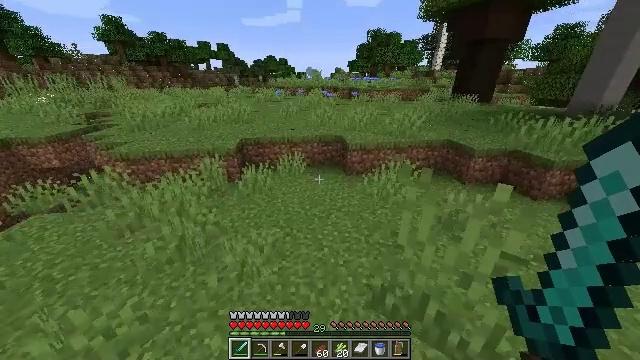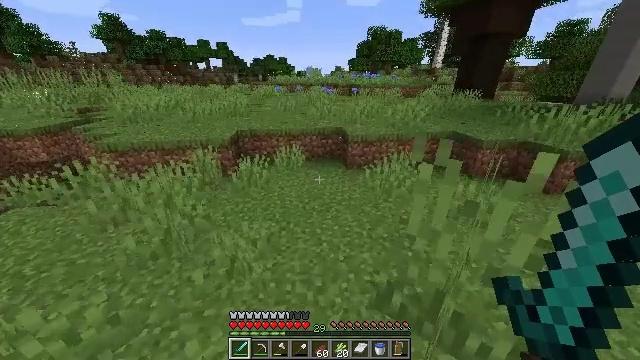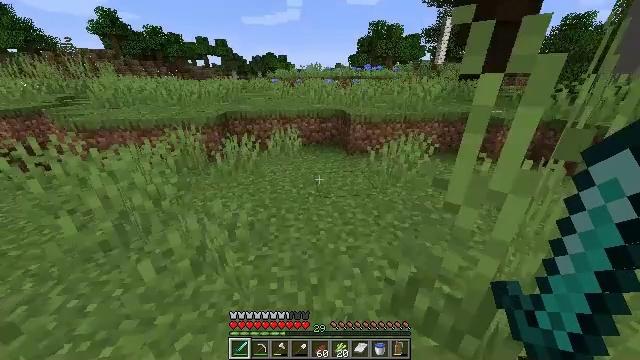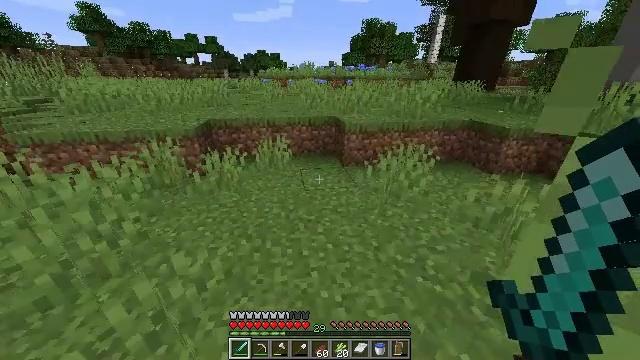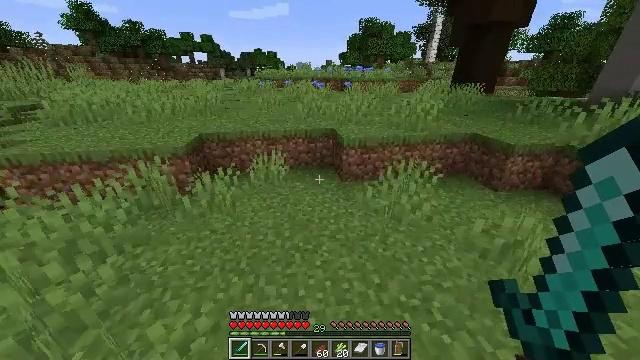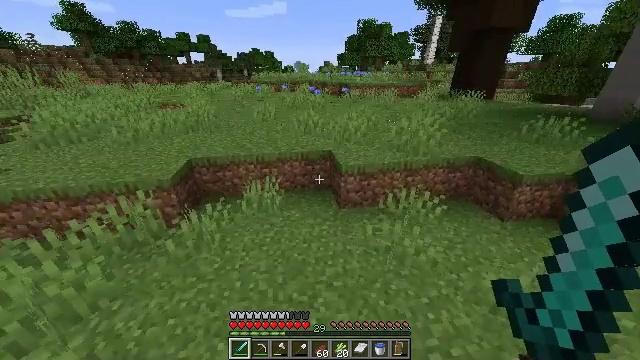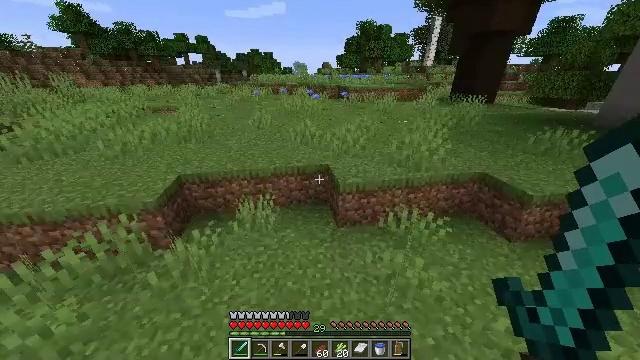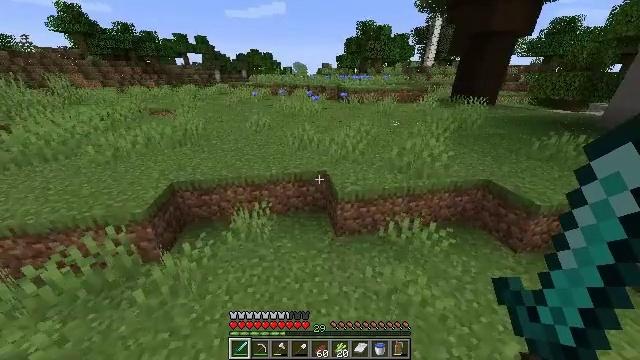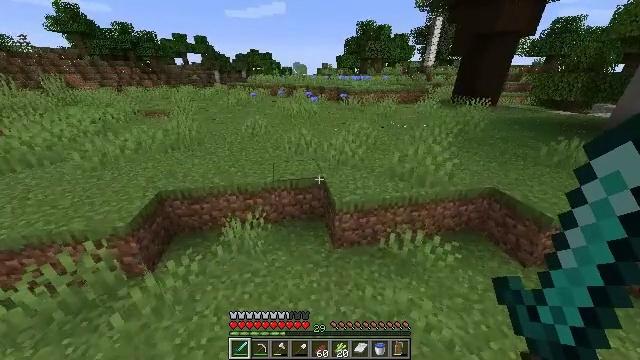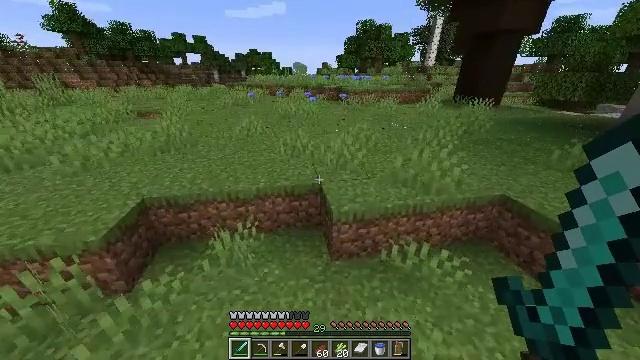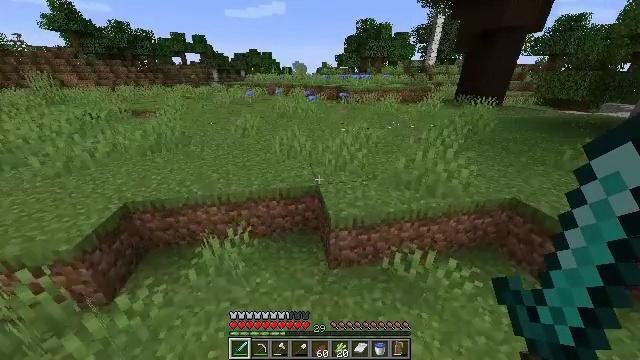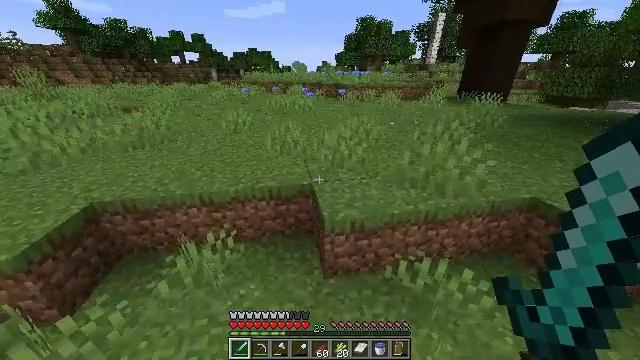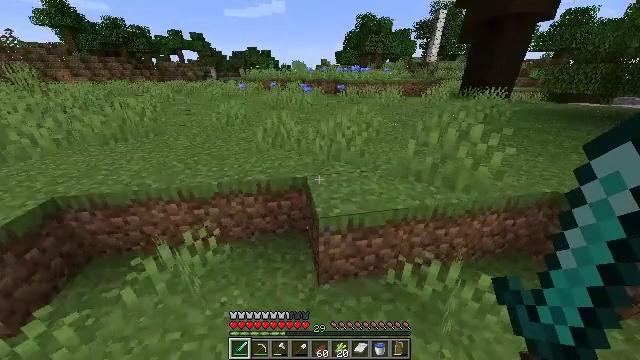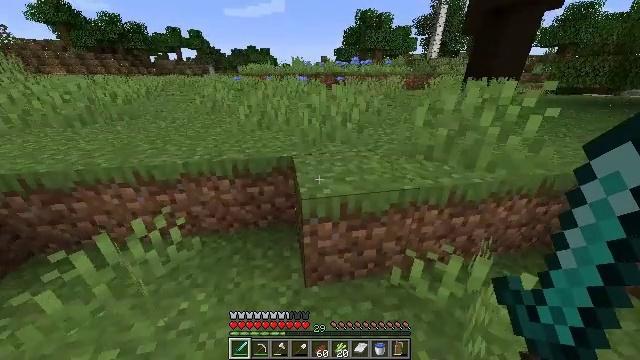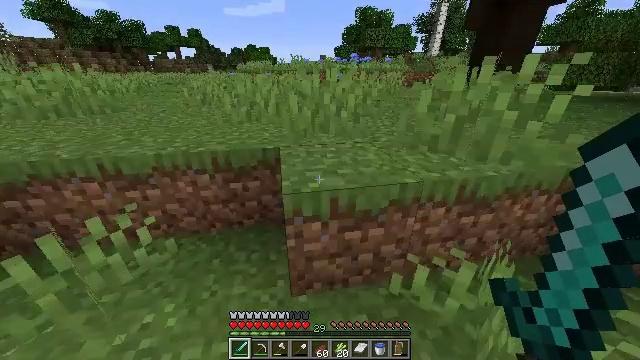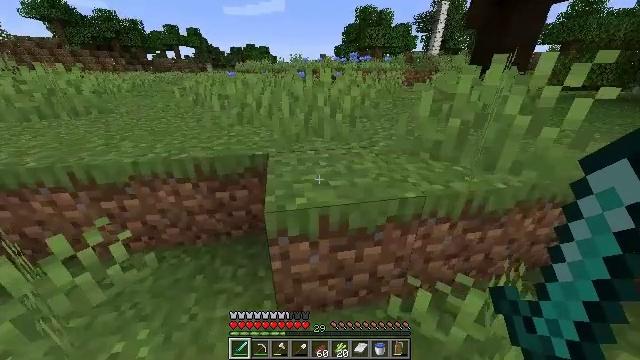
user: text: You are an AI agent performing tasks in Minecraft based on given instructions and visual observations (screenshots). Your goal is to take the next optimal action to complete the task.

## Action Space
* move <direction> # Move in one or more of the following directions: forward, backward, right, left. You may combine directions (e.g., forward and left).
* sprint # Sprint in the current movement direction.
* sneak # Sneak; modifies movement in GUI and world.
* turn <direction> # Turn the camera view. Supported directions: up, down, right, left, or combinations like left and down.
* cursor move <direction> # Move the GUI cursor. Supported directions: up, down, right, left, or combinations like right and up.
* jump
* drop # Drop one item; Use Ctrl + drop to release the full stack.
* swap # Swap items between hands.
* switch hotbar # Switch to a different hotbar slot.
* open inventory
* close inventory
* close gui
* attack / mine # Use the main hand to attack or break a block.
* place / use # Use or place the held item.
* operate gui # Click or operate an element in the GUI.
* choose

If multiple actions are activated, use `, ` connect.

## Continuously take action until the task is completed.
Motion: motion action
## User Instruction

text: Collect a cornflower for blue dye.
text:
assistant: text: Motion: move forward, sprint, jump
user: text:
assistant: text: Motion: move forward, sprint, jump
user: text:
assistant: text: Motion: move forward, sprint, turn right, jump
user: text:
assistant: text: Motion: move forward and move right, sprint, jump
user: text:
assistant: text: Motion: move forward and move right, sprint, jump
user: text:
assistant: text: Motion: move forward and move right, sprint, jump
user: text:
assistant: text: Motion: move forward and move right, sprint, jump
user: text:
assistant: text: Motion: move forward, sprint, jump
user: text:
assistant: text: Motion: move forward, sprint
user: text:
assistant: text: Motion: move forward and move right, sprint
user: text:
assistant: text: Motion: move forward and move right, sprint
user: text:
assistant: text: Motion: move forward and move right, sprint
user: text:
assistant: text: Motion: move forward and move right, sprint
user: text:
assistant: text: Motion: move forward and move right, sprint
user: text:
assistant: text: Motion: move forward and move right, sprint, jump
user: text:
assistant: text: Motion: move forward and move right, sprint, jump
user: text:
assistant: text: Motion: move forward and move right, sprint, jump
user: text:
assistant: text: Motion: move forward and move right, sprint, jump
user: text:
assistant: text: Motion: move forward and move right, sprint
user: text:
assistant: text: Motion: move forward, sprint
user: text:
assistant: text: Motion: move forward, sprint
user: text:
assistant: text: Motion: move forward, sprint
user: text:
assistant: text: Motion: move forward, sprint
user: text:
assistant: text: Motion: move forward, sprint
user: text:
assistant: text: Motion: move forward, sprint
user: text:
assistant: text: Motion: move forward, sprint
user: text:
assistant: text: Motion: move forward, sprint
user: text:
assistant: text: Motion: move forward, sprint
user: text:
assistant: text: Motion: move forward, sprint
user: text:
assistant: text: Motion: move forward, sprint